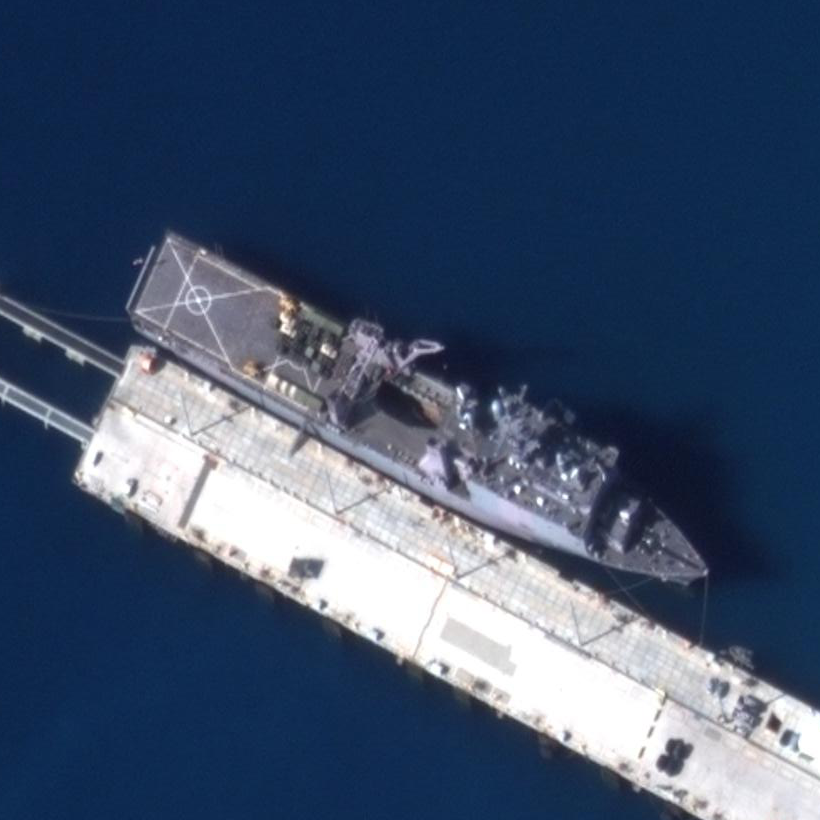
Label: Whitby_Island-class_dock_landing_ship